Question: I have properly setup an 'NSOutlineView' with its data source and it's working great.
It's actually a basic File explorer, showing the folder structure of a particular path (folders, subfolders, etc). The subfolders are loaded on demand (when a folder item is expanded only then are its contents loaded, for speed reasons).
What I want is to know , so that I can put e.g. a folder/file icon next to each entry...
Any help is appreciated. (Please don't point me to documentation; I've studied almost all of it; what I need is advice by some who has done it, so that I just ADD to my existing code; without having to rewrite from scratch or totally change the logic...)
Thanks
Here's <URL>
---
Did what suggested and all the outline view items' names are suddenly NOT appearing...

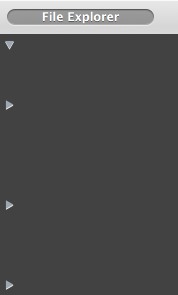
Answer: Documentation is your friend but I understand sometime is so huge.
BTW
You need to set the ImageAndTextCell for your outline view, you can do it on you window controller init or awakeFromNib method or directly (if needed) on your NSOutlineView subclass.
On my project I've a NSOutlineView subclass as shown below
'''
// myOutlineView subclass
- (void)awakeFromNib {
self.imageCell = [[ImageAndTextCell alloc] init];
[self.imageCell setEditable: NO];
NSTableColumn* leftColumn = [[self tableColumns] objectAtIndex:0];
[leftColumn setDataCell: self.imageCell];
}
'''
Then you need to implement willDisplayCell delegate method where you set the image for your specific column as shown below (folder icon, file txt icon, jpg icon).
On the code shown below I get it from my singleton VDIconUtils but you can simply return a NSImage
'''
- (void)outlineView:(NSOutlineView *)outlineView willDisplayCell:(id)cell forTableColumn:(NSTableColumn *)tableColumn item:(id)item {
[cell setDrawsBackground:NO];
if ([[tableColumn identifier] isEqualToString:@"mycellname"]) {
[cell setImage:[[VDIconUtils sharedIconUtils] iconForFolderStatus:fs :16 :[outlineView isItemExpanded:item]]];
}
}
'''